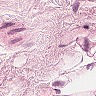
Metastatic tissue present: no